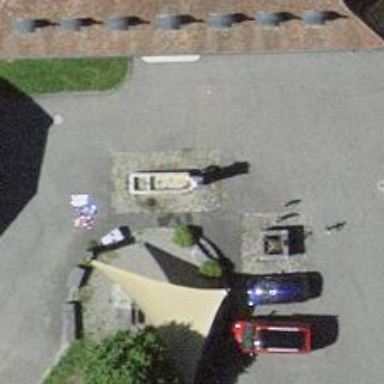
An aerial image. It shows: Beautiful fountain.